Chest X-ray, AP view. Patient: 48 years old, sex F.
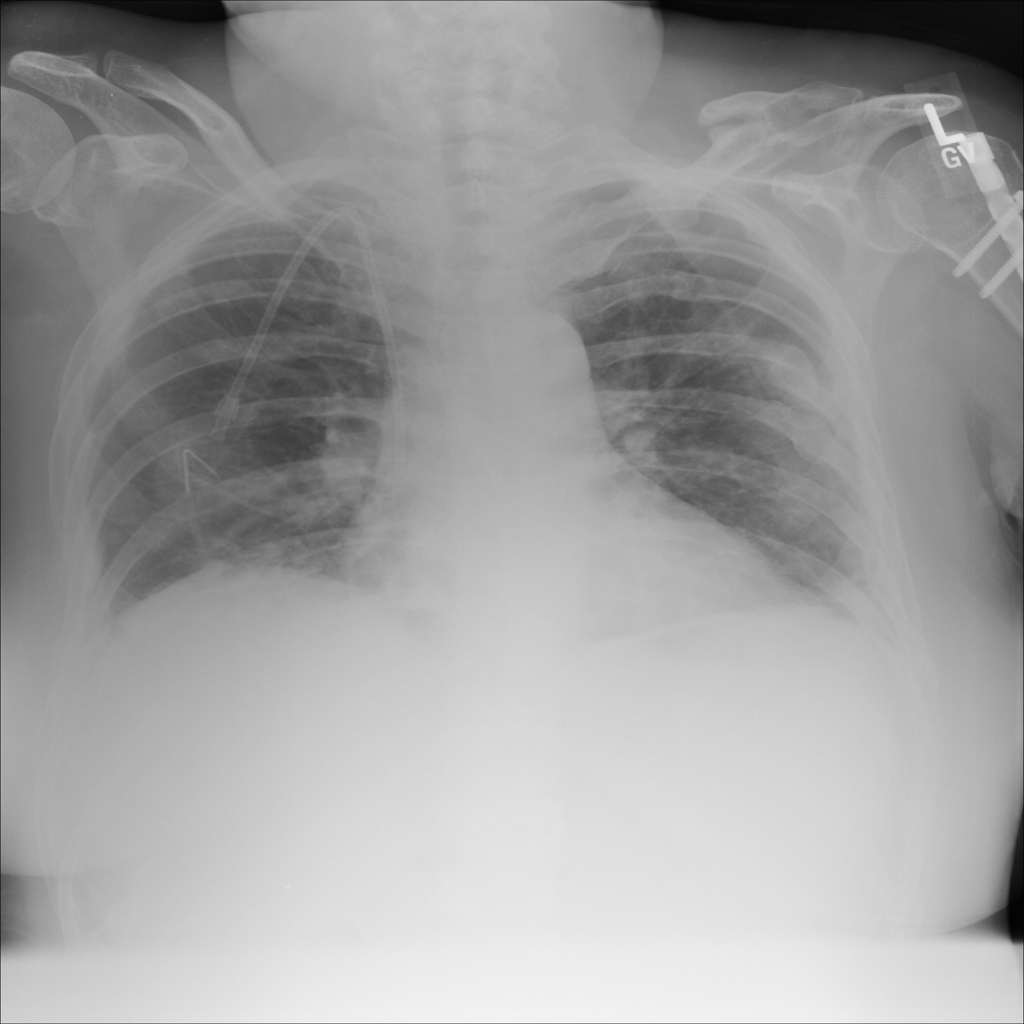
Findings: No Finding